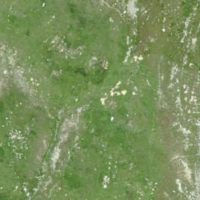
EUNIS habitat code: 26
Species observed at this site:
Bartsia alpina